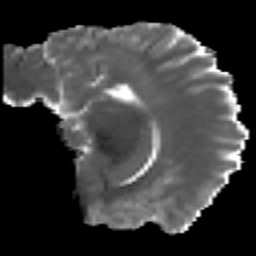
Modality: MD
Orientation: sagittal
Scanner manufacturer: ge
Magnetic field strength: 3 T
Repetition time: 7.98 s
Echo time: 0.0701 s